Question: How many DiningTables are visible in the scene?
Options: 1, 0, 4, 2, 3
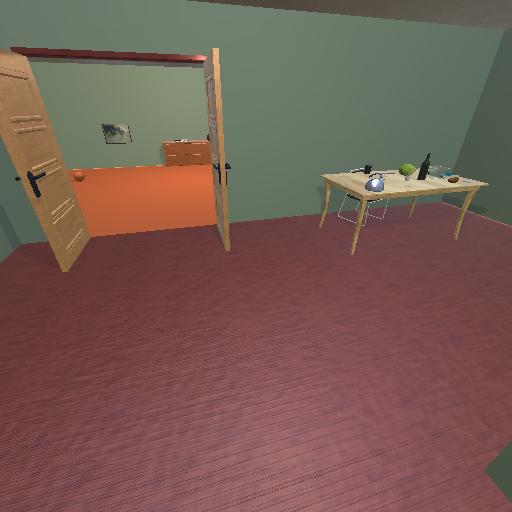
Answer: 1